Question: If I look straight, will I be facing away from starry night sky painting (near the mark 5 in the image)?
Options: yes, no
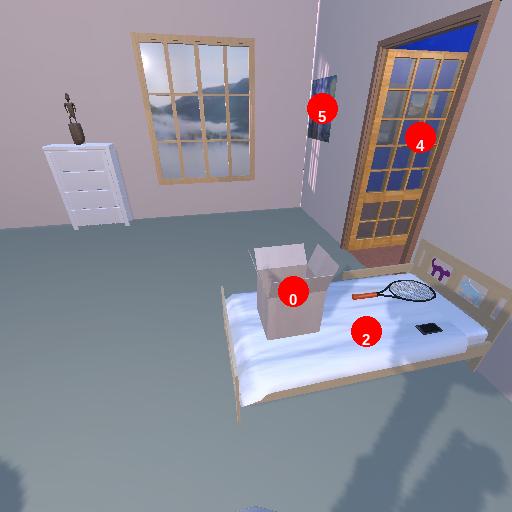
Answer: yes